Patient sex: M
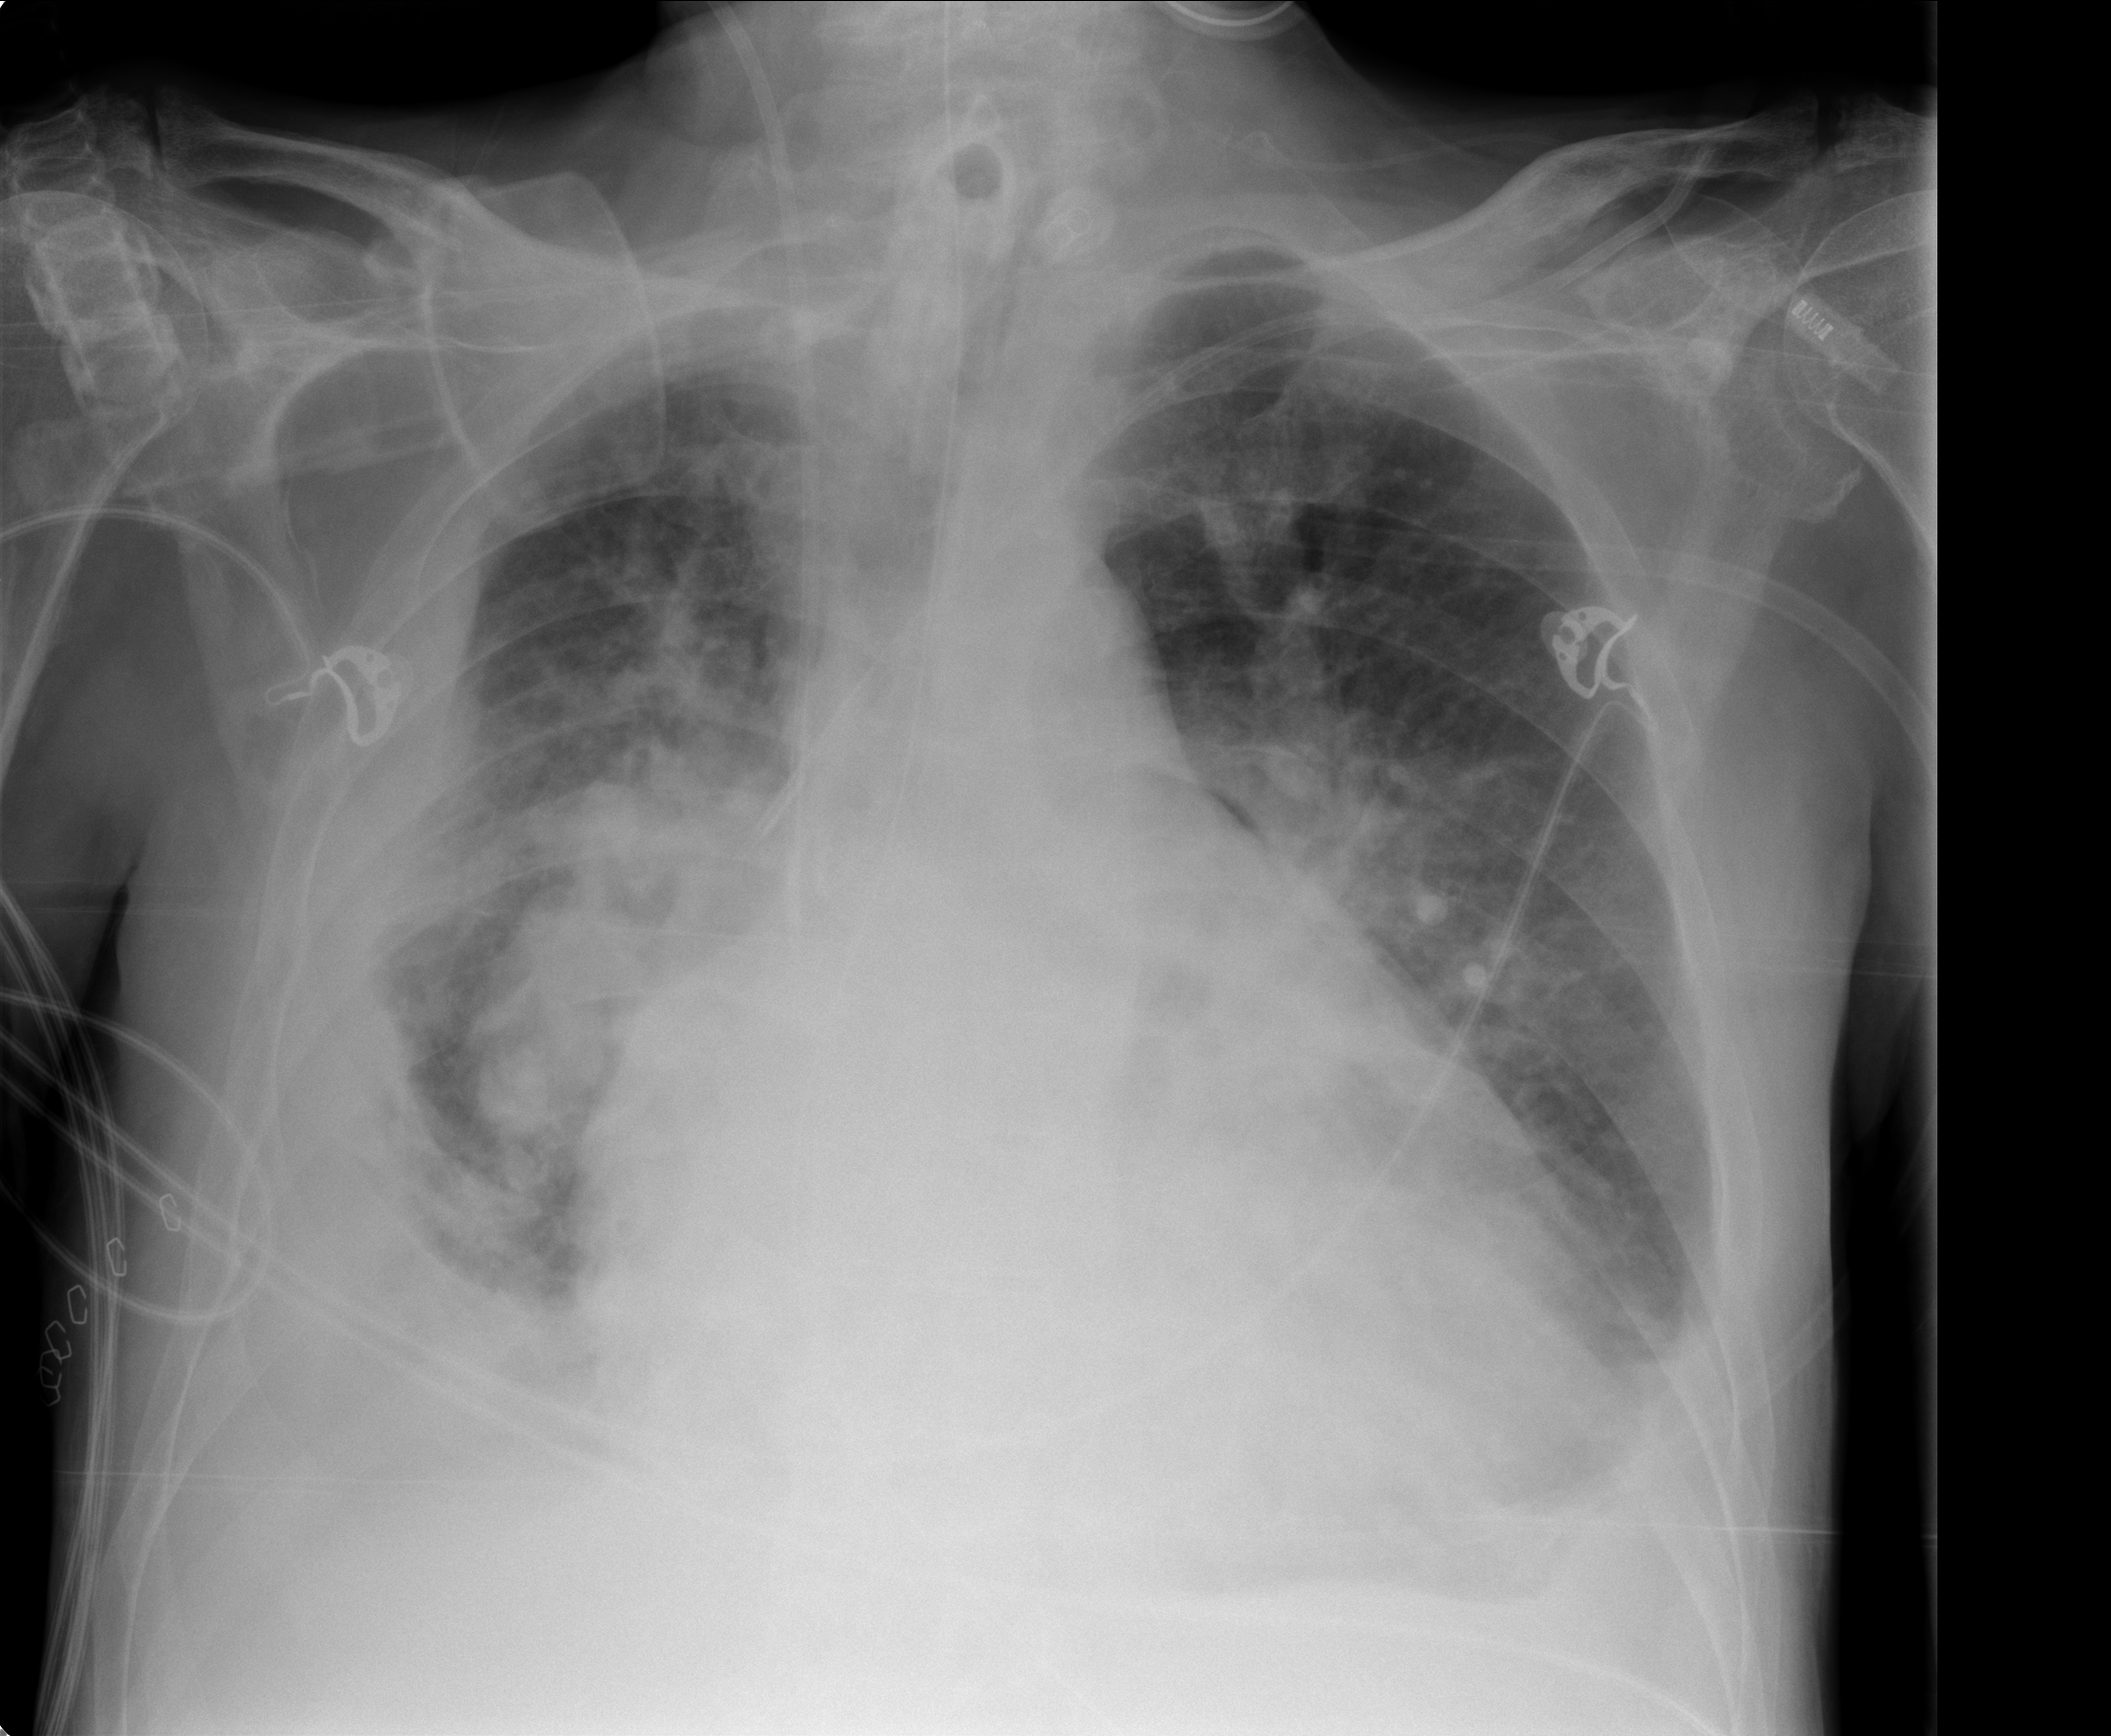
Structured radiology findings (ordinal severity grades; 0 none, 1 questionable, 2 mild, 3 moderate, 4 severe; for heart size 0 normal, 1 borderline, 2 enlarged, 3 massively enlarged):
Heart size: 3
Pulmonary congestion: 3
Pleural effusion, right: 3
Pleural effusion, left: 2
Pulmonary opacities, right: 3
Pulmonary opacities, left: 1
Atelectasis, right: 3
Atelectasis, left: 2